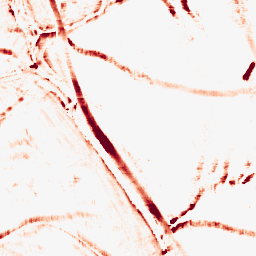
Category: morphological
Decomposition family: morphological_square
Decomposition parameters: operation: opening
size: 10
Upsampling method: sinc_blackman
Upsampling parameters: scale: 4
kernel_size: 8
Upsampling scale: 4